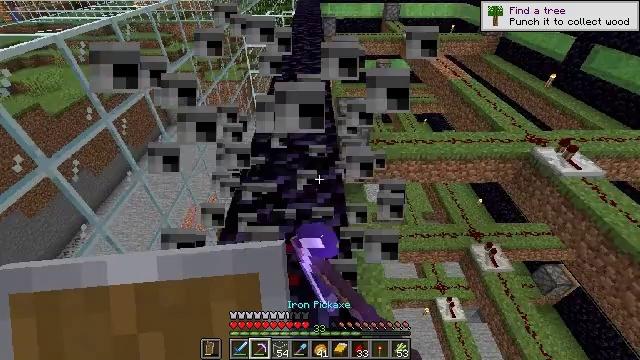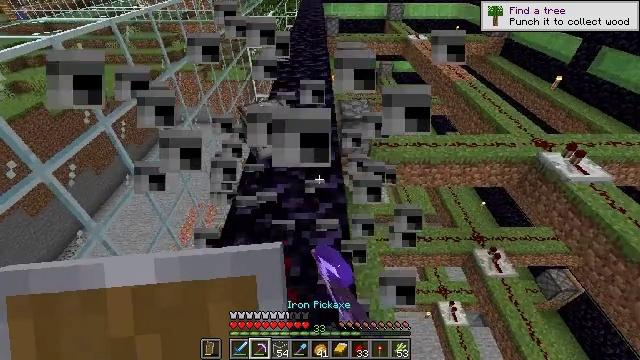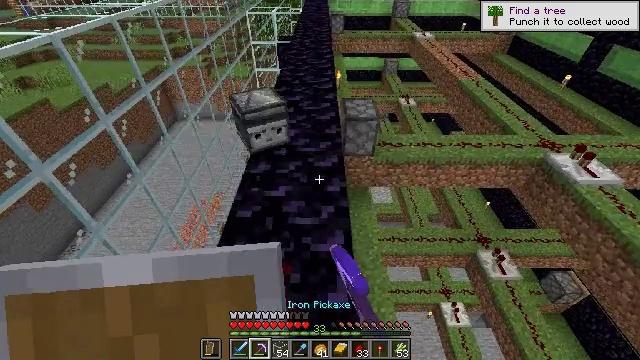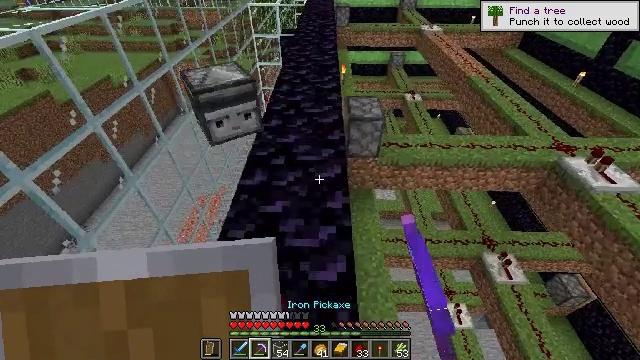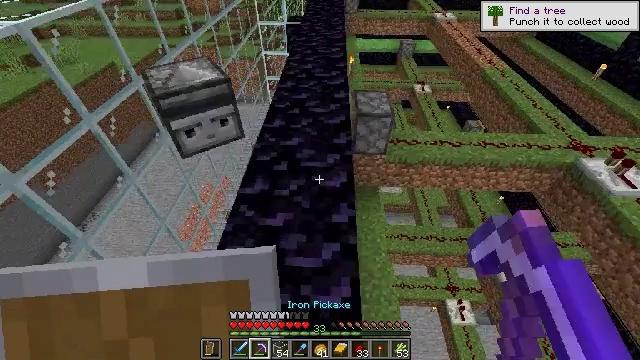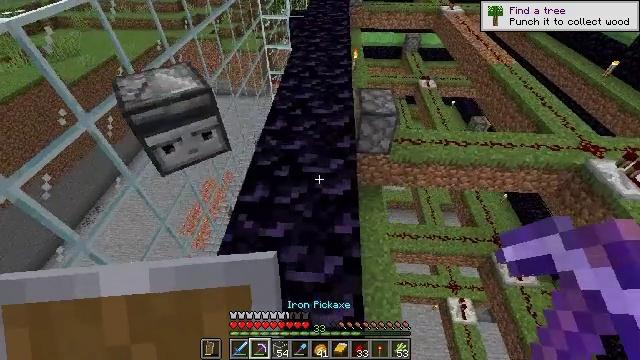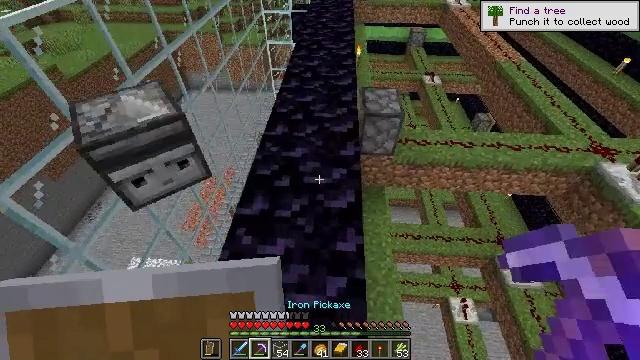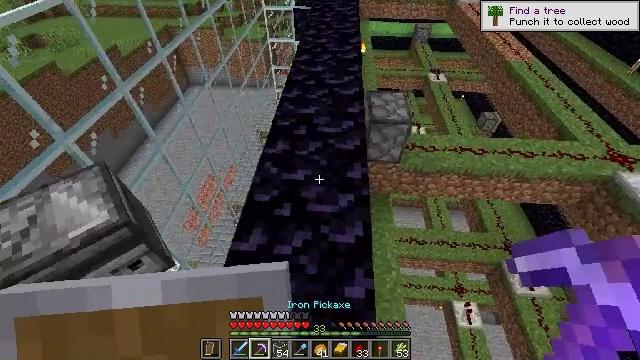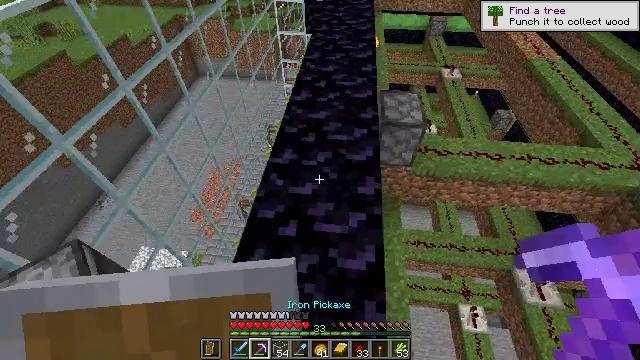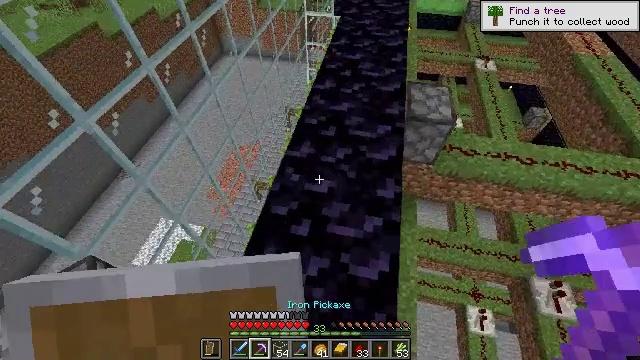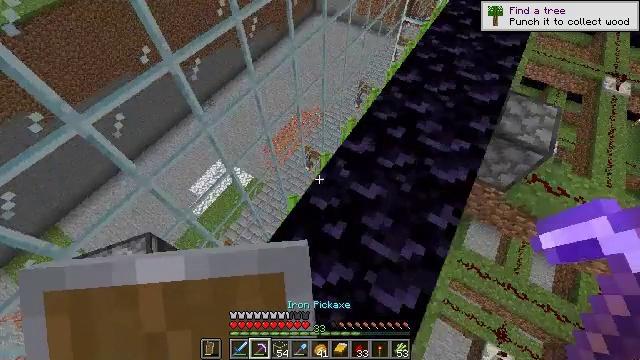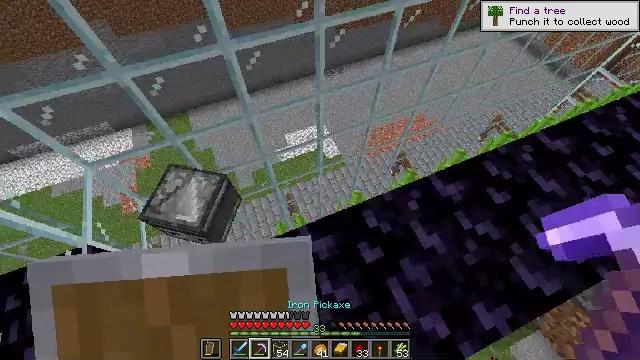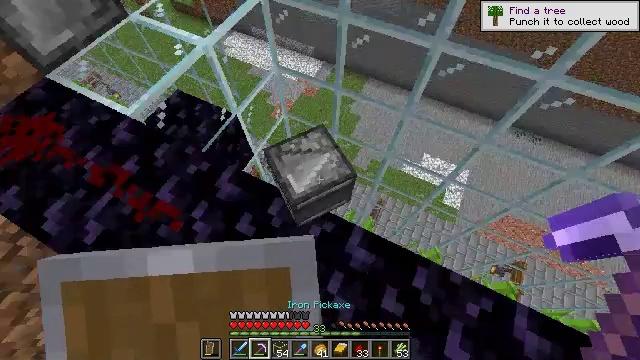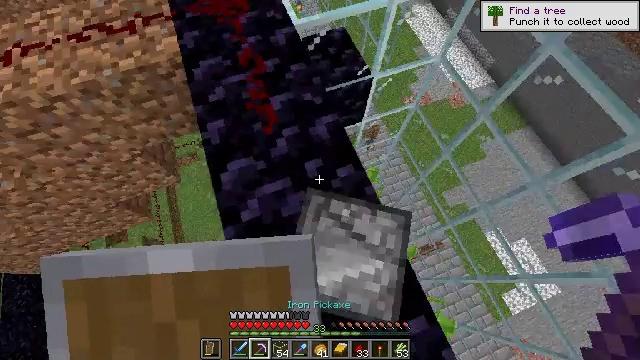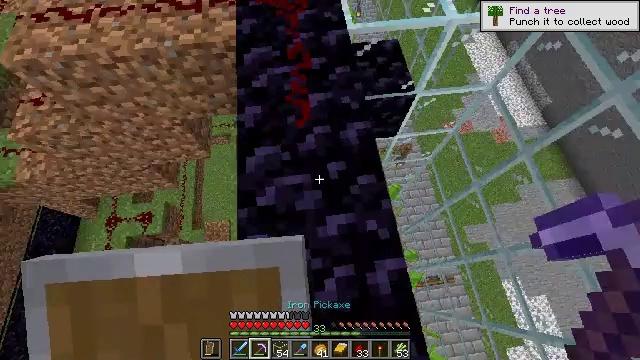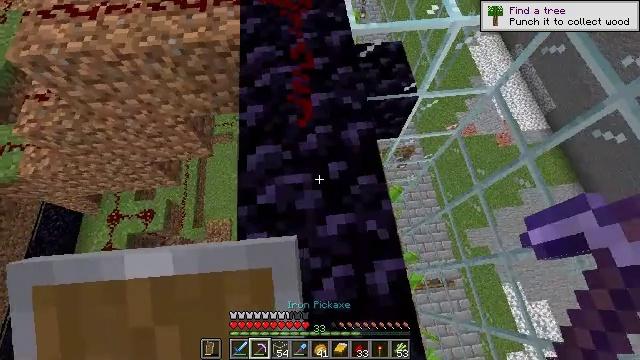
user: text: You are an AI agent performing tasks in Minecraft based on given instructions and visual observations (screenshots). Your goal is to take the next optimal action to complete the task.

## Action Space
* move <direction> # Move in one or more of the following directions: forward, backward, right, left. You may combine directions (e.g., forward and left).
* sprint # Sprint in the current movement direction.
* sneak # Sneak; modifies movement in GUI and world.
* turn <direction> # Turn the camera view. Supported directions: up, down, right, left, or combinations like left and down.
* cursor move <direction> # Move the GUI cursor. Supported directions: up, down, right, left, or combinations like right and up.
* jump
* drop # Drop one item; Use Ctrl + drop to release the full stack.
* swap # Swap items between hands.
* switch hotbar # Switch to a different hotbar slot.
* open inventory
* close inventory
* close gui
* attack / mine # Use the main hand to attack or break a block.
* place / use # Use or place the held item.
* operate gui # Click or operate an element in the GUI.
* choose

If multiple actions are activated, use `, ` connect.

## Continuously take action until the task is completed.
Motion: motion action
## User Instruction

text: Retrieve the redstone wire by breaking it.
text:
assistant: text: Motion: move forward
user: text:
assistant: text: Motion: move forward
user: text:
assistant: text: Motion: move forward, turn down
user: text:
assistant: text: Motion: move forward, turn left and down
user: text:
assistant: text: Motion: move forward, turn down
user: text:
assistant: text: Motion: move forward, turn down
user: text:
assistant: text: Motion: move forward, turn down
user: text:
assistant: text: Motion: move forward, turn left and down
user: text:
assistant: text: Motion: move forward, turn left and down
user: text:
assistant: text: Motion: move forward, turn left and down
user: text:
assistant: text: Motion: turn left and down
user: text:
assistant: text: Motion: turn left and down
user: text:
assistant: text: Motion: turn left and down
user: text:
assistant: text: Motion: turn left
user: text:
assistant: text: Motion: turn left
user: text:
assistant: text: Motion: no_op
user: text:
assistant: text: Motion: no_op
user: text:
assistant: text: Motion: turn left
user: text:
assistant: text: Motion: turn up
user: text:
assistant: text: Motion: turn right and up
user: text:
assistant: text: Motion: turn right and up
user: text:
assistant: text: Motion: turn up
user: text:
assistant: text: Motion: no_op
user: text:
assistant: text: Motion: no_op
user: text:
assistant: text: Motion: no_op
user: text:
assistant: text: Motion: no_op
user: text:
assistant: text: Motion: no_op
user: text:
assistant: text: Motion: no_op
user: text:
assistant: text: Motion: no_op
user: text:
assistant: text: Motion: no_op